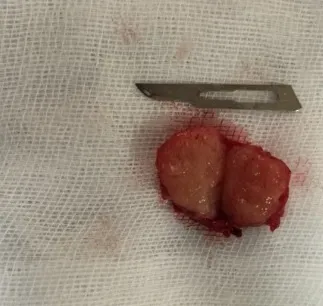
Surgical specimen after procedure.
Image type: medical_photograph (other_medical_photograph)